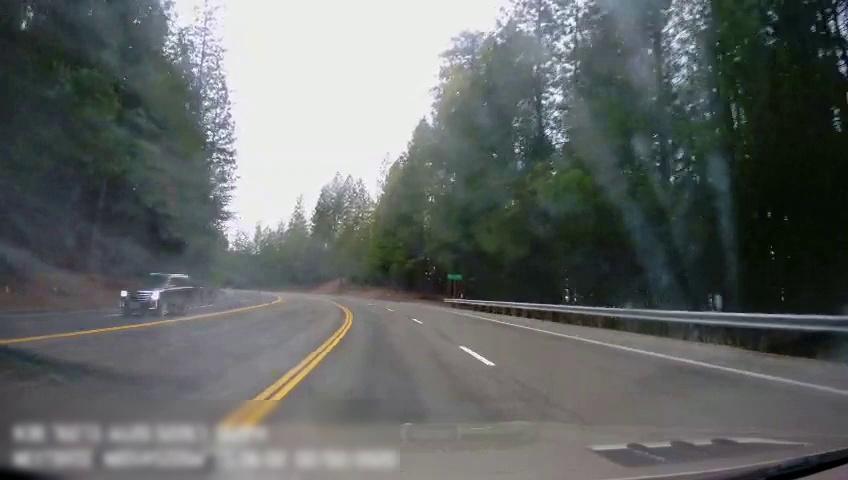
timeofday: Day
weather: Cloudy
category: Drivable Space
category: Vehicles | SUV
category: Lanes | Opposite Lane
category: Lanes | Opposite Lane
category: Lanes | Alternate Lane
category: Lanes | Opposite Lane
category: Lanes | Current Lane
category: Lanes | Current Lane
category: Traffic | Signs